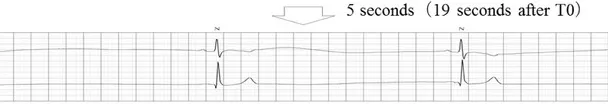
Holter electrocardiography during prodromal symptoms of syncope.
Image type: electrography (ekg)